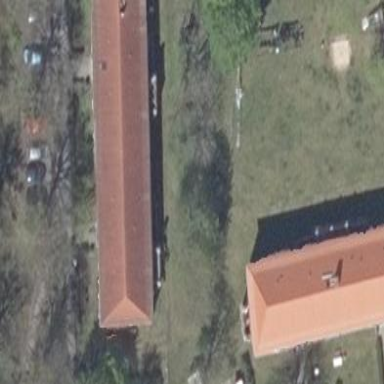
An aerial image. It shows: Building with red roof.